Question: I'm just trying to allow the user to sort the GridView by any of the columns of it.
'''
<asp:GridView ID="gvShows" runat="server" DataKeyNames="dataSource,title" Caption="Show List" AutoGenerateColumns="False" AllowSorting="True" AllowPaging="True" CaptionAlign="Left" OnSorting="gvShows_Sorting" >
<RowStyle BorderColor="Black" />
<Columns>
<asp:TemplateField HeaderText="Select">
<ItemTemplate>
<asp:CheckBox ID="cbSelect" runat="server" AutoPostBack="false"/>
</ItemTemplate>
</asp:TemplateField>
<asp:BoundField HeaderText="Data Source" DataField="dataSource" />
<asp:BoundField HeaderText="Show ID" DataField="ShowId" />
<asp:BoundField HeaderText="Show Title" DataField="title" />
<asp:BoundField HeaderText="Episode Id" DataField="EpisodeID" />
<asp:BoundField HeaderText="Episode Title" DataField="EpisodeTitle" />
<asp:BoundField HeaderText="Genre" DataField="Genre" />
<asp:BoundField HeaderText="Show Type Description" DataField="ShowTypeDescription" />
<asp:BoundField HeaderText="Director Name" DataField="DirectorName" />
<asp:BoundField HeaderText="Release Year" DataField="ReleaseYear" />
<asp:BoundField HeaderText="Season Episode" DataField="SeasonEpisode" />
</Columns>
</asp:GridView>
protected void gvShows_Sorting(object sender, GridViewSortEventArgs e)
{
var dataTable = Session["shows"] as DataTable;
if (dataTable != null)
{
var dataView = new DataView(dataTable)
{
Sort = e.SortExpression + " " + ConvertSortDirection(e.SortDirection)
};
gvShows.DataSource = dataView;
gvShows.DataBind();
}
}
private string ConvertSortDirection(SortDirection sortDirection)
{
string newSortDirection = String.Empty;
switch (sortDirection)
{
case SortDirection.Ascending:
newSortDirection = "ASC";
break;
case SortDirection.Descending:
newSortDirection = "DESC";
break;
}
return newSortDirection;
}
'''
When data is displayed in the GridView, I'm simply not allowed to click on the header text so that I can sort the data:

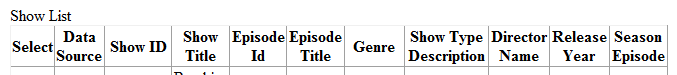
Answer: I got it. I needed to add SortExpressions because the columns are not generated automatically.